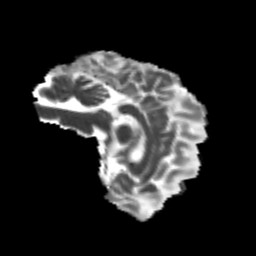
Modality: MD
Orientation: sagittal
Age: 20
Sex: male
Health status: healthy
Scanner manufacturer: philips
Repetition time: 7.39 s
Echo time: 0.08599 s